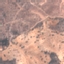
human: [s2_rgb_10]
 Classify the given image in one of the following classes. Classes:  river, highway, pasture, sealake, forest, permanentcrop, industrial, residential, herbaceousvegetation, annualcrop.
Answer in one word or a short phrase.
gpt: PermanentCrop